Field crop: maize
Growth stage: 1
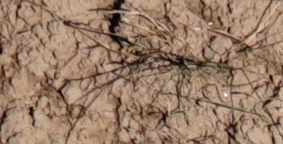
Species: lolium